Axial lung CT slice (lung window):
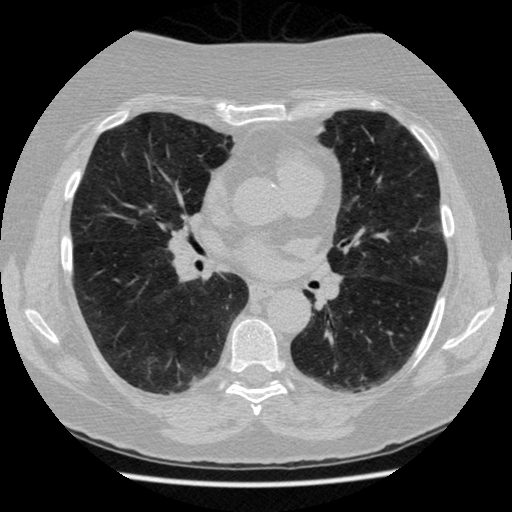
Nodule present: no